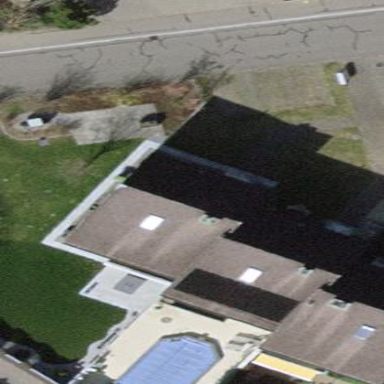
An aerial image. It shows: Terrace building.